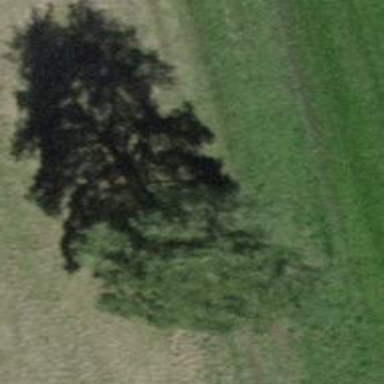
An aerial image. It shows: Beautiful tree in nature.